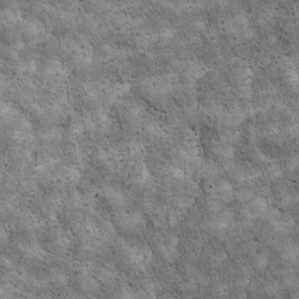
Label: non_frost